Question: I am trying to insert some info to the DB using parameters but instead of adding parameter value the parameter name is added to DB.
here is my code:
'''
try {
vSqlCeConnection.Open();
SqlCeCommand vCommand = new SqlCeCommand(@"INSERT INTO BusinessCards
( CalligraphyNeeded , Comments , NameEnglish
, JobTitleEnglish , NameArabic , JobTitleArabic
,BOBOX , HomePhoneNumber
, FAXNumber , OfficePhoneNumber , MobileNumber , Email )
VALUES
( @CalligraphyNeeded, '@Comments' ,'@NameEnglish'
,'@JobTitleEnglish' ,'@NameArabic' ,'@JobTitleArabic'
,'@BOBOX' ,'@HomePhoneNumber'
,'@FAXNumber' ,'@OfficePhoneNumber' ,'@MobileNumber'
,'@Email' ) " , vSqlCeConnection);
if (checkBoxCalligraphy.Checked == true)
{
vCommand.Parameters.AddWithValue("@CalligraphyNeeded", 1);
}
else
{
vCommand.Parameters.AddWithValue("@CalligraphyNeeded", 0);
}
vCommand.Parameters.AddWithValue("@Comments", richTextBoxComments.Text );
vCommand.Parameters.AddWithValue("@NameEnglish", textBoxEnglishName.Text); vCommand.Parameters.AddWithValue("@JobTitleEnglish",richTextBoxEnglishJobTitle.Text);
vCommand.Parameters.AddWithValue("@NameArabic", textBoxArabicName.Text + " ff");
vCommand.Parameters.AddWithValue("@JobTitleArabic", richTextBoxArabicJobTiltle.Text + " ff");
vCommand.Parameters.AddWithValue("@BOBOX", textBoxPOBox.Text + " ff");
vCommand.Parameters.AddWithValue("@HomePhoneNumber", textBoxHomePhone.Text + " ff");
vCommand.Parameters.AddWithValue("@FAXNumber", textBoxFax.Text + " ff");
vCommand.Parameters.AddWithValue("@OfficePhoneNumber", textBoxOfficePhone.Text + " ff");
vCommand.Parameters.AddWithValue("@MobileNumber", textBoxMobile.Text + " ff");
vCommand.Parameters.AddWithValue("@Email", textBoxEmail.Text + " ff");
MessageBox.Show(vCommand.CommandText);
vCommand.Prepare();
vCommand.ExecuteNonQuery();
}
catch (Exception ex)
{
MessageBox.Show("Sorry error: " + ex.Message);
}
'''
But when I execute the code it give me this

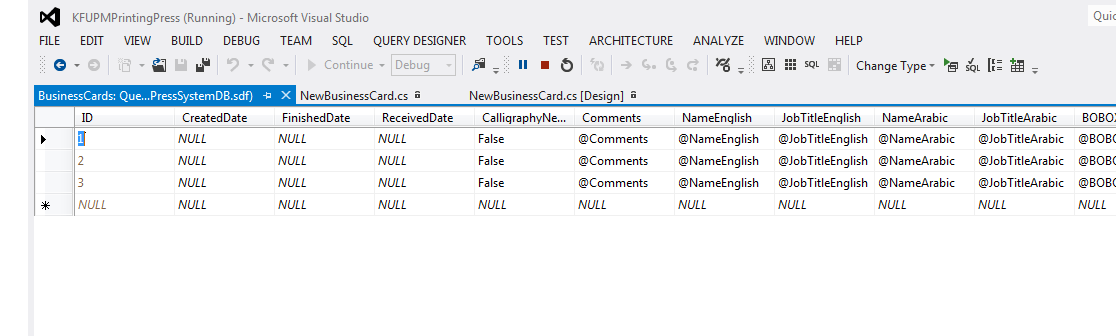
Answer: The reason why it is not working is because the parameters are enlosed with single quotes causing it to be converted into , remove the single quotes around them and it will surely work.
Parameters are identifiers and not string literals so they must not be wrap with single quotes.
'''
VALUES
( @CalligraphyNeeded, @Comments , @NameEnglish
,@JobTitleEnglish , @NameArabic , @JobTitleArabic
,@BOBOX , @HomePhoneNumber
,@FAXNumber , @OfficePhoneNumber , @MobileNumber
,@Email
)
'''